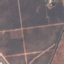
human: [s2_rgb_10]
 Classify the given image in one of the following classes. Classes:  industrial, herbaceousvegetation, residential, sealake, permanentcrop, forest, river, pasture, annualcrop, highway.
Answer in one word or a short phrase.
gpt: PermanentCrop